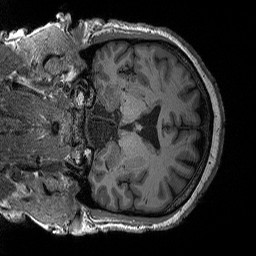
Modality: T1w
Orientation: coronal
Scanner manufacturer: siemens
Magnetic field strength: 3 T
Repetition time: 2.3 s
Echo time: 0.00294 s